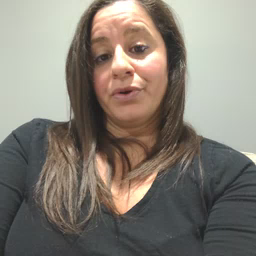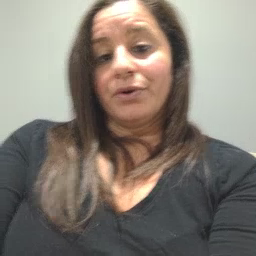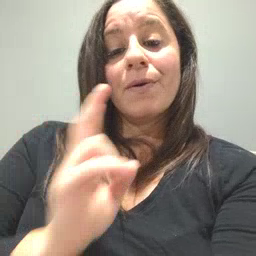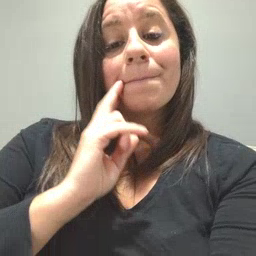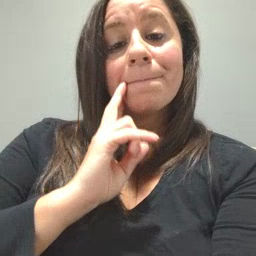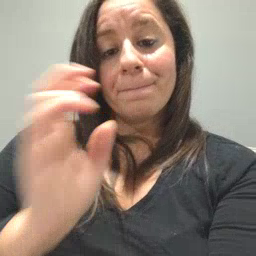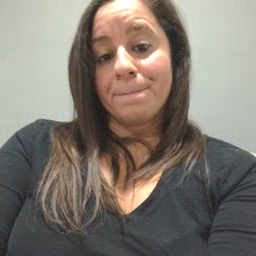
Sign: gum